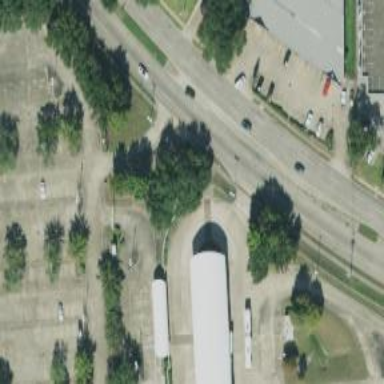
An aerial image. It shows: Busway road.